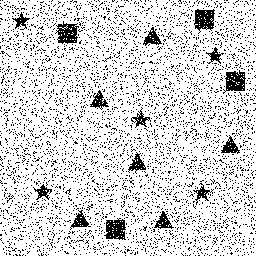
Squares: 4
Triangles: 6
Stars: 5
Total shapes: 15